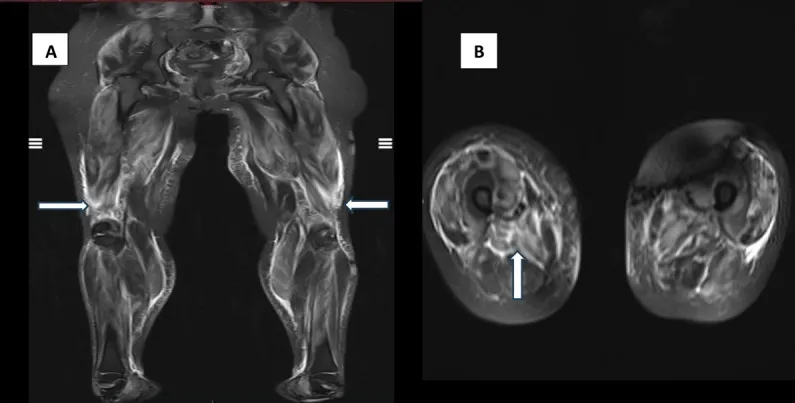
Coronal A and axial B short tau inversion recovery (STIR) images showed diffuse hyper intensity in thigh muscles (arrows). Note that there is no associated increase in signal in the subcutaneous tissue and skin thickening that occur in dermatomyositis.
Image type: radiology (mri)